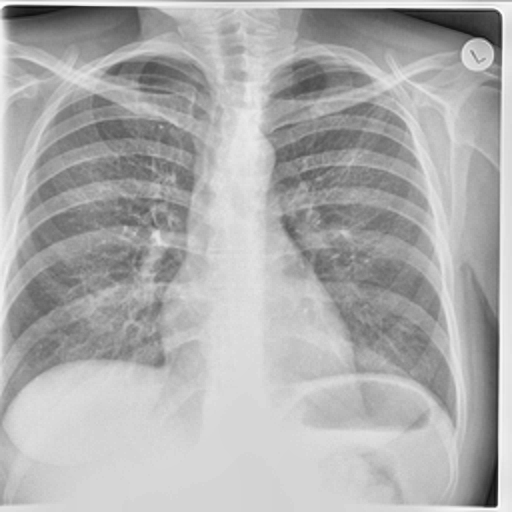
Finding: TUBERCULOSIS